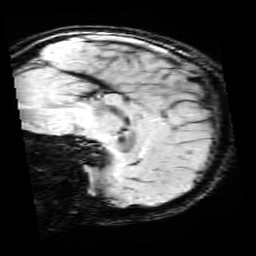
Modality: SWI
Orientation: sagittal
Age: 13
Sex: female
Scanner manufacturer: siemens
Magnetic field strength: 3 T
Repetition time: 0.027 s
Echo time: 0.02 s